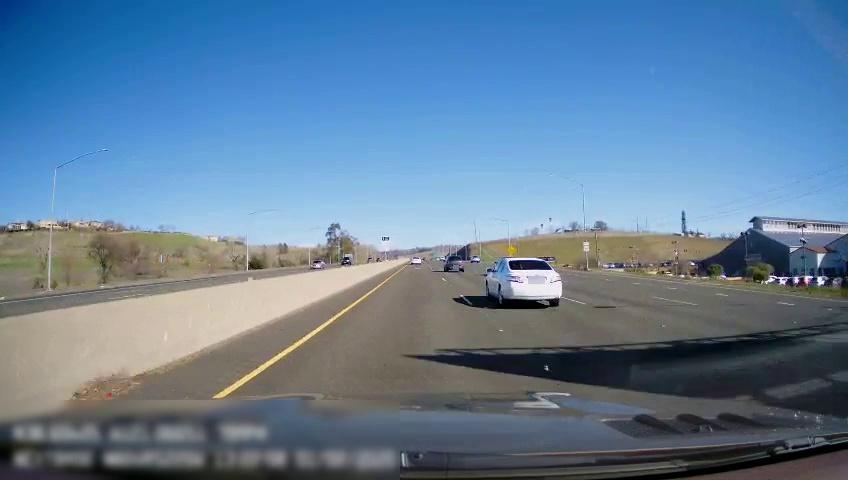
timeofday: Day
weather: Sunny
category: Drivable Space
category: Drivable Space
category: Vehicles | Car
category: Vehicles | SUV
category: Vehicles | Car
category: Vehicles | Car
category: Vehicles | SUV
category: Vehicles | SUV
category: Lanes | Current Lane
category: Lanes | Current Lane
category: Lanes | Alternate Lane
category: Lanes | Alternate Lane
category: Lanes | Alternate Lane
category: Lanes | Alternate Lane
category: Lanes | Opposite Lane
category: Lanes | Opposite Lane
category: Traffic | Signs